Question: Why does this error happen?
Here is the code :
'''
public class Main extends Application {
@Override
public void start(Stage primaryStage) throws Exception {
Parent root = FXMLLoader.load(getClass().getResource("Screen.fxml"));
Scene scene = new Scene(root);
primaryStage.setScene(scene);
}
public static void main(String[] args) {
launch(args);
}
}
'''
'''
public class Hhlee implements Initializable {
@FXML private Button btn1, btn2, btn3;
@Override
public void initialize(URL location , ResourceBundle resources) {
btn1.setOnAction(event -> handleBtn1Action(event));
btn2.setOnAction(event -> handleBtn2Action(event));
btn2.setOnAction(event -> handleBtn3Action(event));
}
public void handleBtn1Action(ActionEvent event) {
System.out.println("beoteun1 keulrig");
}
public void handleBtn2Action(ActionEvent event) {
System.out.println("beoteun2 keulrig");
}
public void handleBtn3Action(ActionEvent event) {
System.out.println("beoteun3 keulrig");
}
}
'''
'''
<?xml version="1.0" encoding="UTF-8"?>
<HBox xmlns="http://javafx.com/javafx/16" xmlns:fx="http://javafx.com/fxml/1"
prefWidth="300.0" hgap="10.0" vgap="10.0"
fx:controller="application.Hhlee"
prefHeight="50.0" prefWidth="200.0" alignment="CENTER" spacing="20.0">
<Button fx:id="btn1" text="beoteun1"/>
<Button fx:id="btn2" text="beoteun2"/>
<Button fx:id="btn3" text="beoteun3"/>
</HBox>
'''
Fist, i think that 'fx:controller="PackageName.ClassName"'
Examine a Screen.fxml many times, But all of that Okay.
Second, Examine a fxml Path:

Scribe error code below
'''
Exception in Application start method
java.lang.reflect.InvocationTargetException
at java.base/jdk.internal.reflect.NativeMethodAccessorImpl.invoke0(Native Method)
at java.base/jdk.internal.reflect.NativeMethodAccessorImpl.invoke(NativeMethodAccessorImpl.java:78)
at java.base/jdk.internal.reflect.DelegatingMethodAccessorImpl.invoke(DelegatingMethodAccessorImpl.java:43)
at java.base/java.lang.reflect.Method.invoke(Method.java:567)
at javafx.graphics/com.sun.javafx.application.LauncherImpl.launchApplicationWithArgs(LauncherImpl.java:464)
at javafx.graphics/com.sun.javafx.application.LauncherImpl.launchApplication(LauncherImpl.java:363)
at java.base/jdk.internal.reflect.NativeMethodAccessorImpl.invoke0(Native Method)
at java.base/jdk.internal.reflect.NativeMethodAccessorImpl.invoke(NativeMethodAccessorImpl.java:78)
at java.base/jdk.internal.reflect.DelegatingMethodAccessorImpl.invoke(DelegatingMethodAccessorImpl.java:43)
at java.base/java.lang.reflect.Method.invoke(Method.java:567)
at java.base/sun.launcher.LauncherHelper$FXHelper.main(LauncherHelper.java:1071)
Caused by: java.lang.RuntimeException: Exception in Application start method
at javafx.graphics/com.sun.javafx.application.LauncherImpl.launchApplication1(LauncherImpl.java:900)
at javafx.graphics/com.sun.javafx.application.LauncherImpl.lambda$launchApplication$2(LauncherImpl.java:195)
at java.base/java.lang.Thread.run(Thread.java:831)
Caused by: java.lang.NullPointerException: Location is required.
at javafx.fxml/javafx.fxml.FXMLLoader.loadImpl(FXMLLoader.java:3230)
at javafx.fxml/javafx.fxml.FXMLLoader.loadImpl(FXMLLoader.java:3194)
at javafx.fxml/javafx.fxml.FXMLLoader.loadImpl(FXMLLoader.java:3163)
at javafx.fxml/javafx.fxml.FXMLLoader.loadImpl(FXMLLoader.java:3136)
at javafx.fxml/javafx.fxml.FXMLLoader.loadImpl(FXMLLoader.java:3113)
at javafx.fxml/javafx.fxml.FXMLLoader.load(FXMLLoader.java:3106)
'''
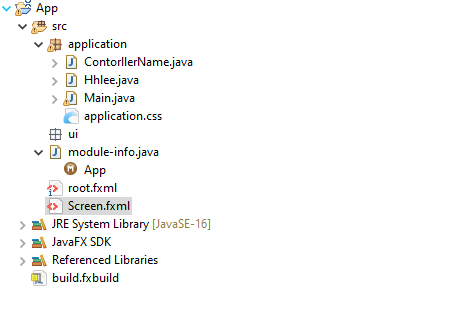
Answer: I was facing a similar issue, and similar to what @0009laH has said, I put all the files 'Main.java' , 'Hhlee.java' , 'Screen.fxml' in one package, that is in the 'App/src/application'. That way, you won't have to specify the relative path every time, and you can just directly use this:
'''
public class Main extends Application {
@Override
public void start(Stage primaryStage) throws Exception {
FXMLLoader loader=new FXMLLoader(getClass().getResource("Screen.fxml"));
Parent root=(Parent) loader.load();
Scene scene = new Scene(root);
primaryStage.setScene(scene);
}
public static void main(String[] args) {
launch(args);
}
}
'''